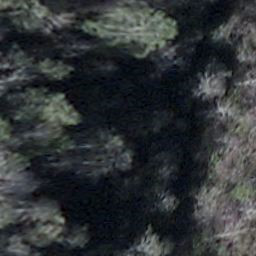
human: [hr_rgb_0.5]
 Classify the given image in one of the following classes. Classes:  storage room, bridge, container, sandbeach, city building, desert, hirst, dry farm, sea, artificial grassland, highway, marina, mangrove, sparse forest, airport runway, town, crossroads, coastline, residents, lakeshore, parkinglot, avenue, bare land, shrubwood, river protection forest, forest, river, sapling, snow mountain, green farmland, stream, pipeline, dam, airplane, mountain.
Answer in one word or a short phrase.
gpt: shrubwood